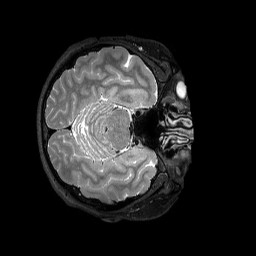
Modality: T2w
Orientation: axial